This plot shows a bearing's acceleration signal over time (raw waveform). Based on the visible evidence, which condition applies: normal, inner_race, outer_race, ball?
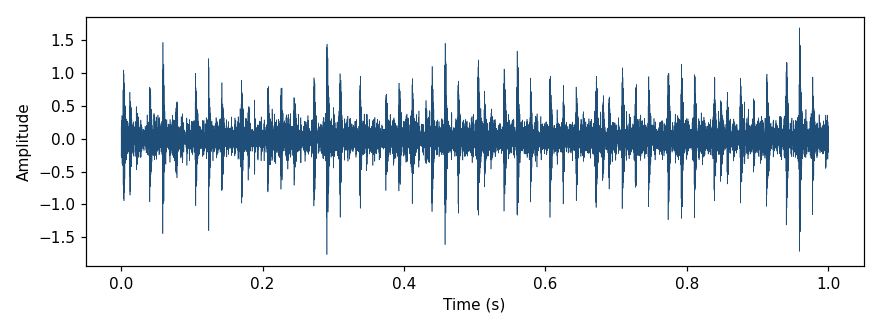
Answer: outer_race